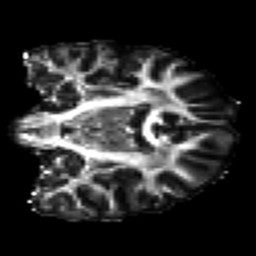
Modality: FA
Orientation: coronal
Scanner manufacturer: siemens
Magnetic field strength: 3 T
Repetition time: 7.8 s
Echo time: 0.09 s